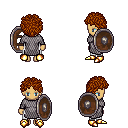
a pixel art fantasy rpg character, female body template, human, tanned skin, chain mail, white pants, brunette curly afro hairstyle, gold boots, shield, four views (front, back, left, right), 2x2 character sprite sheet, small pixel art, hard edges, no anti-aliasing